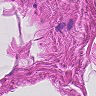
Metastatic tissue present: no